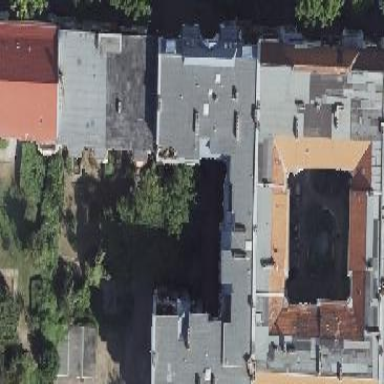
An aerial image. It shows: Building consisting of apartments with double saltbox roof shape.